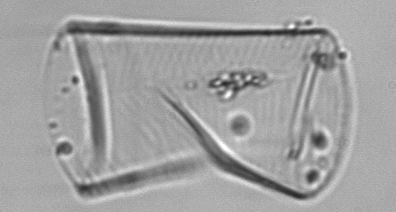
Label: Guinardia_flaccida